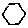
Label: hexagon